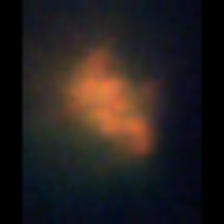
Taxon: Unknown_detritus
Group: Unknown